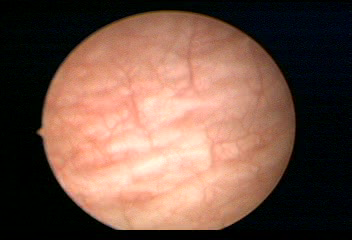
Modality: WLC
Class: Normal mucosa
Bladder cancer association: No